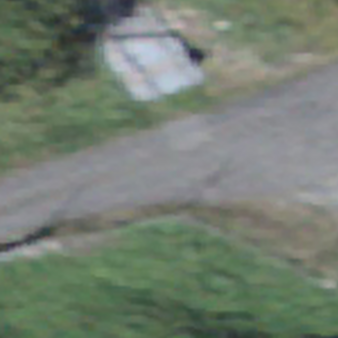
Label: other